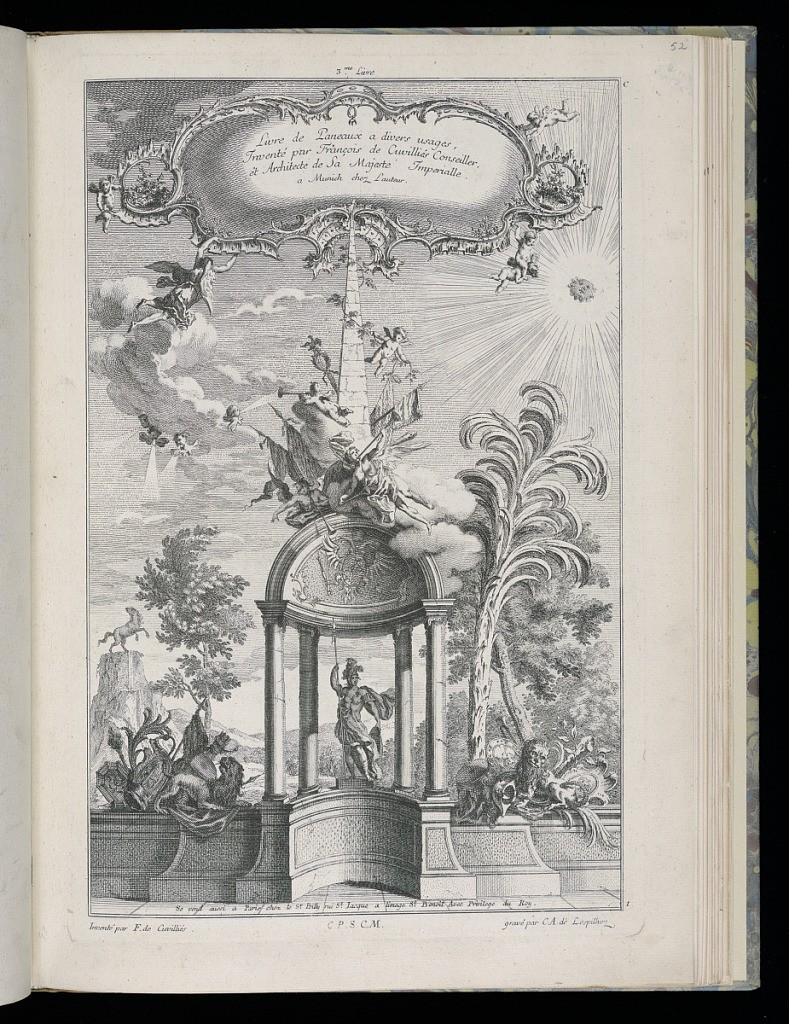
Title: Title Page
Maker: François de Cuvilliés the Elder, Belgian, 1695 - 1768
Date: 1745
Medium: Engraving on paper
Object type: Bound print
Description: Title page for third book of designs for panels. Architectural arch at center, below which is an armored figure figure flanked by lions and trophies. Palms, trees, and fantastical landscape in background; a horse bucking at the peak of a waterfall at left. Above, trumpeting angels and putti surround an obelisk. A sun shines at upper right; additional angels and putti support the frame which contains the title inscription.